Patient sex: F
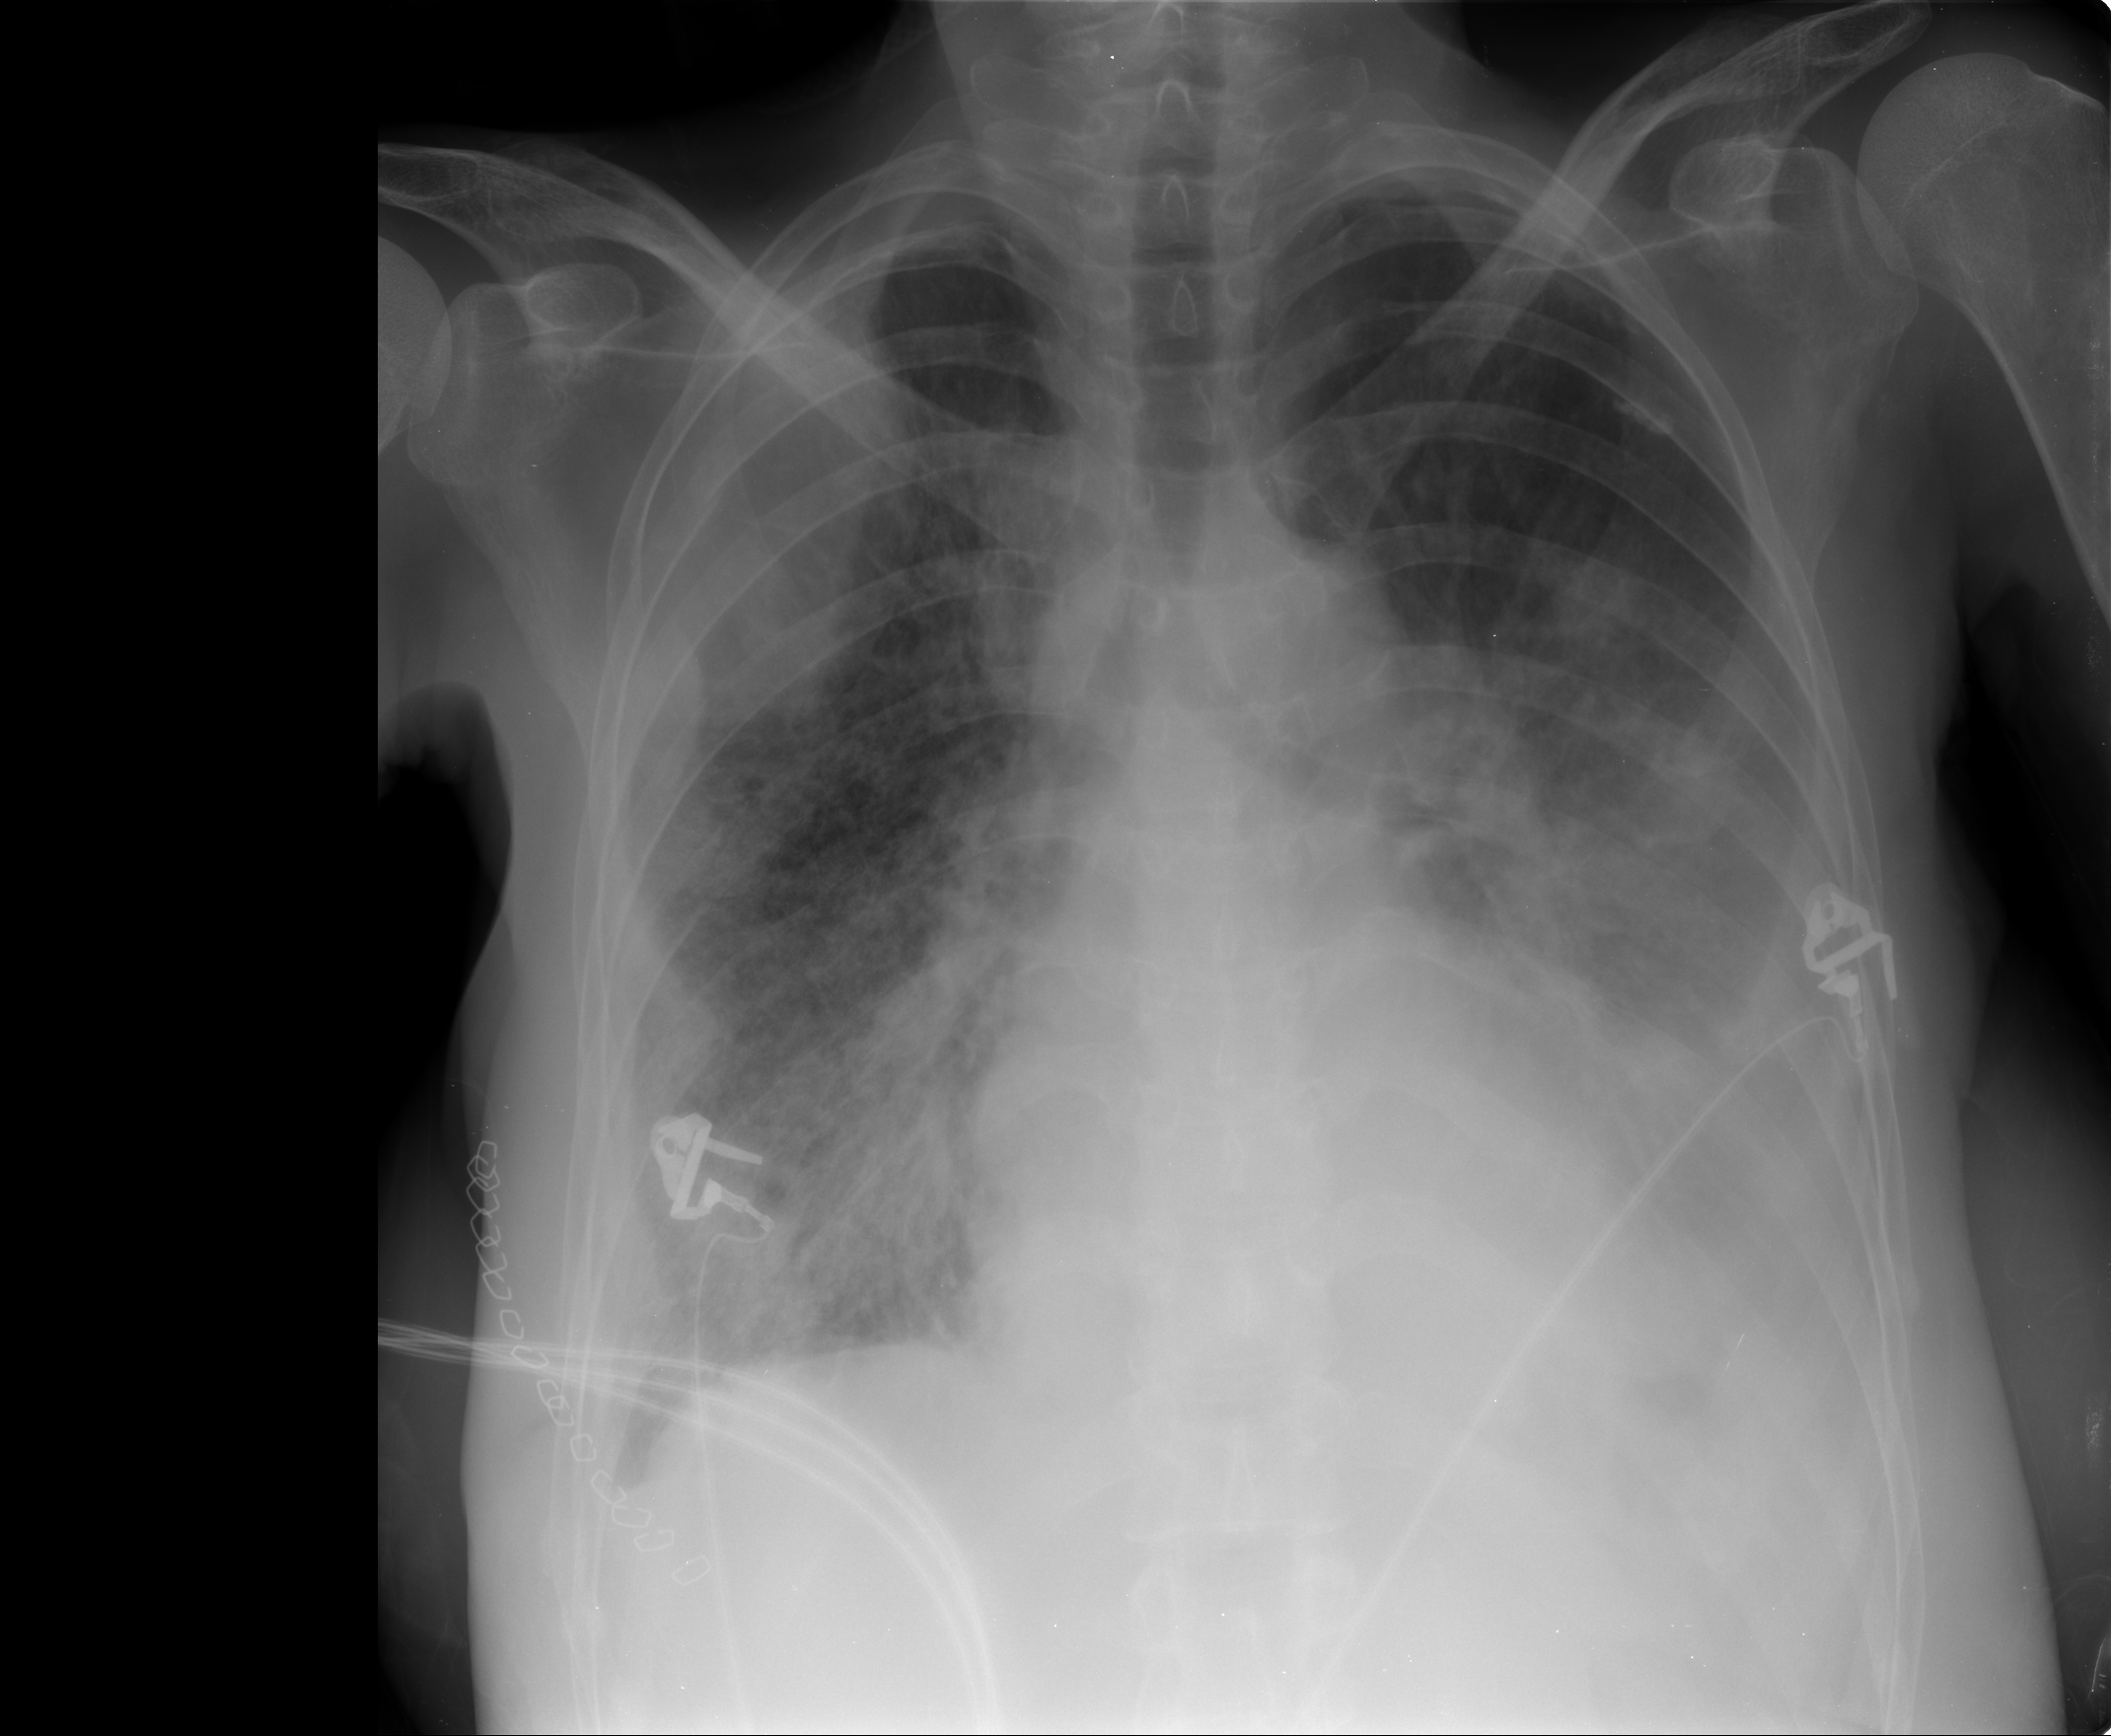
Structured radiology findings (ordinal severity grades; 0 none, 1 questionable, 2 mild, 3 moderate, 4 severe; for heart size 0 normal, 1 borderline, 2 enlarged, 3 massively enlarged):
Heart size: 0
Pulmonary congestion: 2
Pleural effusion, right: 1
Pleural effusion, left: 3
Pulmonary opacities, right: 2
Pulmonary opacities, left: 2
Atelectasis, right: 2
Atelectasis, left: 2